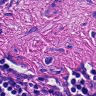
Metastatic tissue present: yes